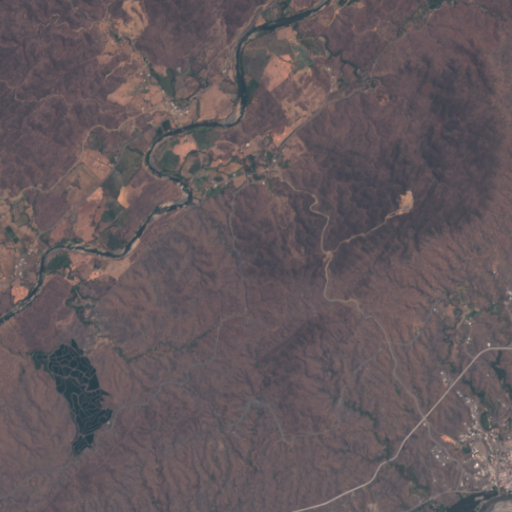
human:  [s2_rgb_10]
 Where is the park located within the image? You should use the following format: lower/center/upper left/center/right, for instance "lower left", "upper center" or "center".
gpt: The park is located in the lower right of the image.
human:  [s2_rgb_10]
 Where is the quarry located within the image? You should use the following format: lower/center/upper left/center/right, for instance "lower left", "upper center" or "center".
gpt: The quarry is located in the center right of the image.
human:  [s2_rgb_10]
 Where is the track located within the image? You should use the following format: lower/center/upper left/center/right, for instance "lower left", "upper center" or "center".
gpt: There is no track in the image.